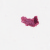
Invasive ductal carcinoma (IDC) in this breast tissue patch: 0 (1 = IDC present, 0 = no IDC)